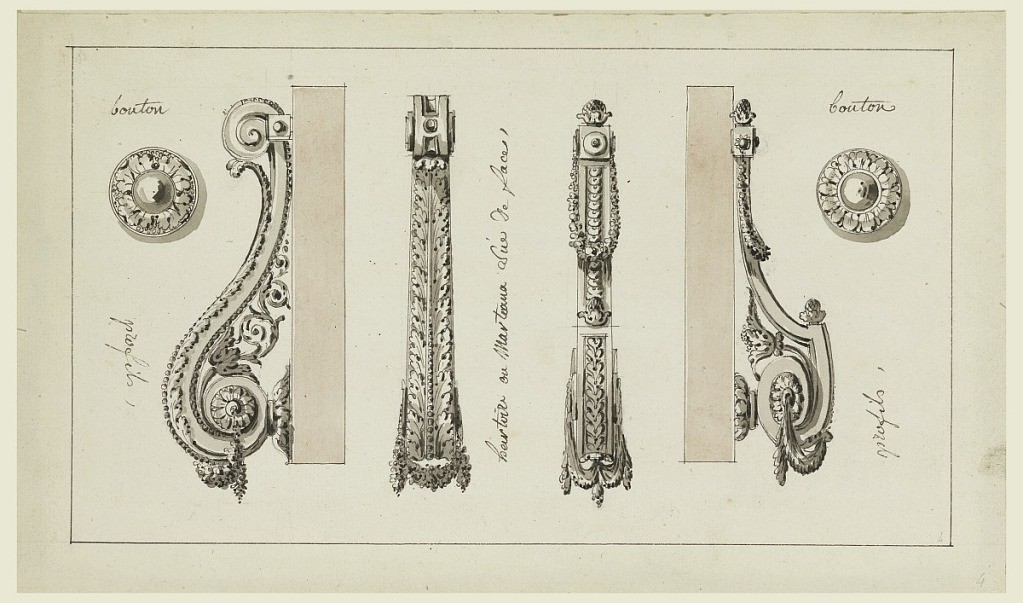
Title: Designs for two doorknockers
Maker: Richard de Lalonde, French, active 1780–96
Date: ca. 1780
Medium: Pen and black ink, brush and watercolor on white laid paper
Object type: Drawing
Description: Design for two doorknockers, scroll-shaped, decorated with acanthus leaf motifs. Bottom fills center of S-curve, example at right. Framing lines.